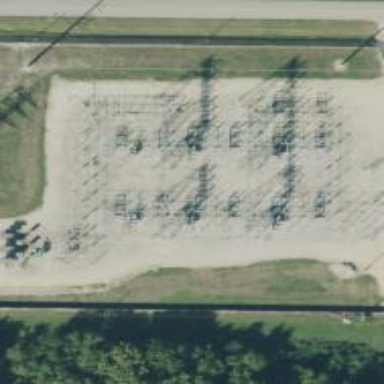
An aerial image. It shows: Switch used for power control.